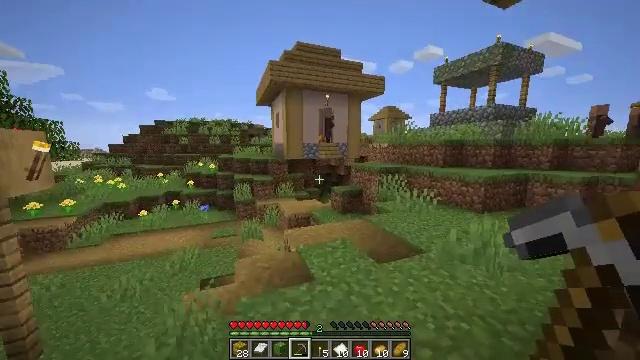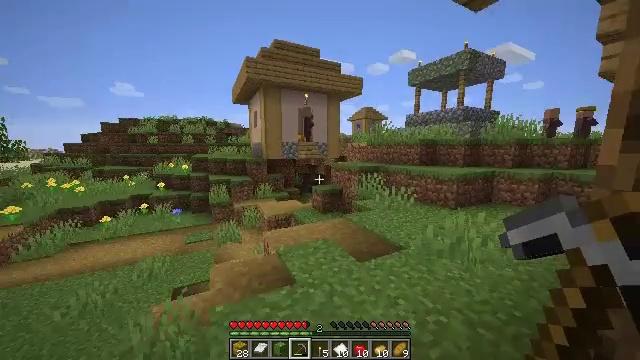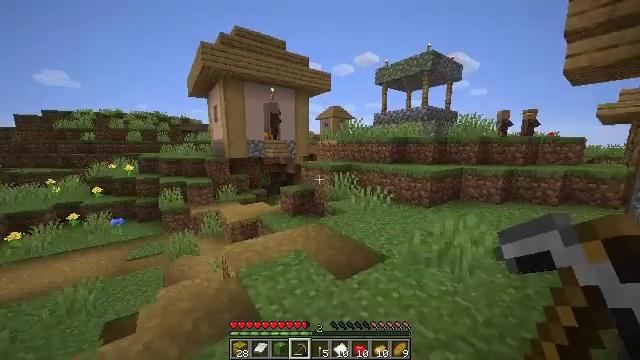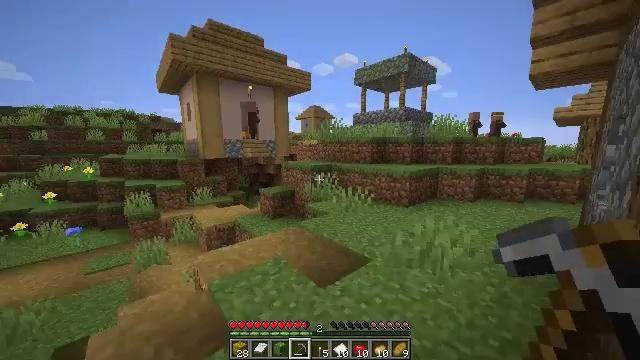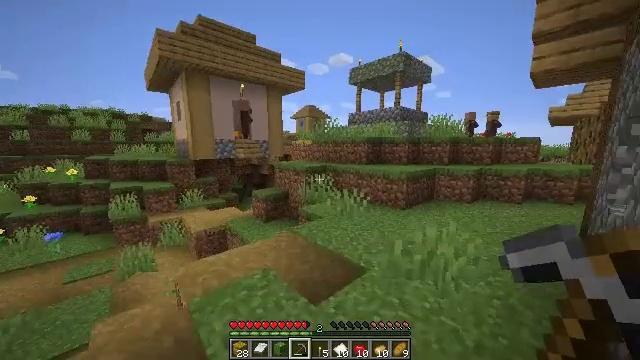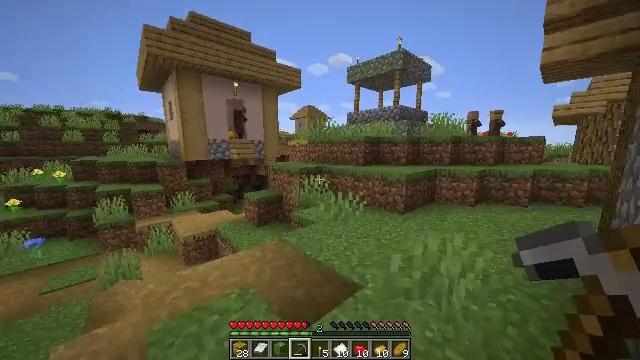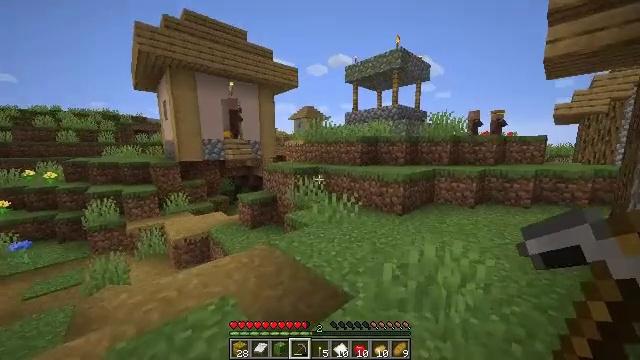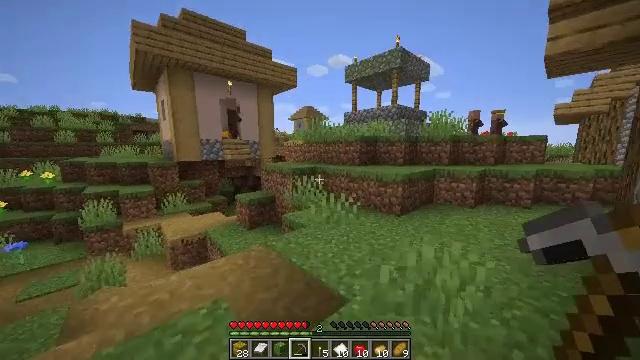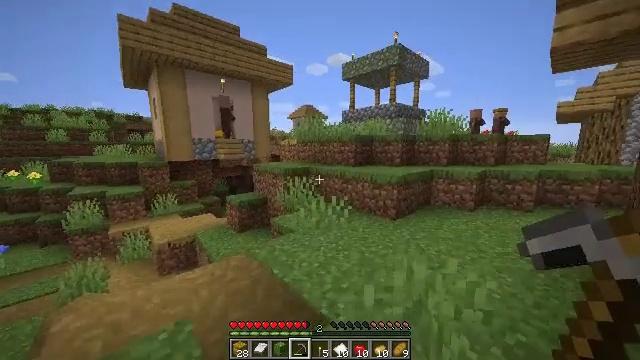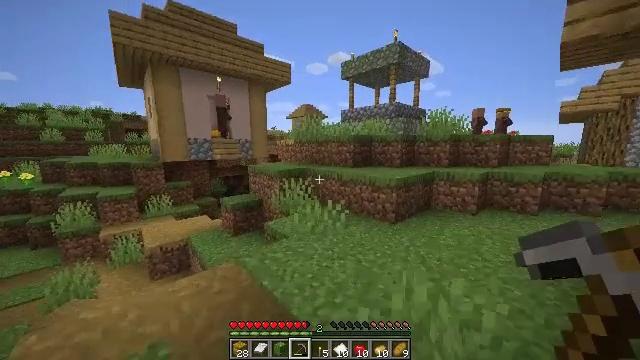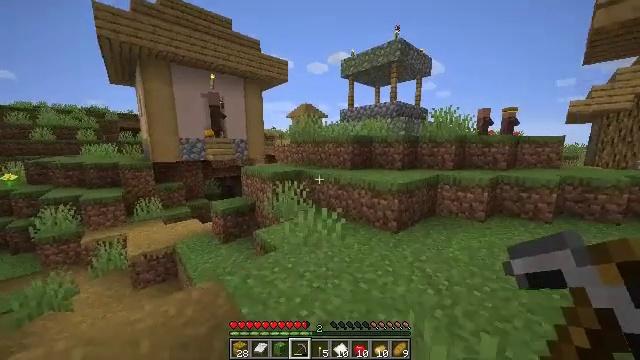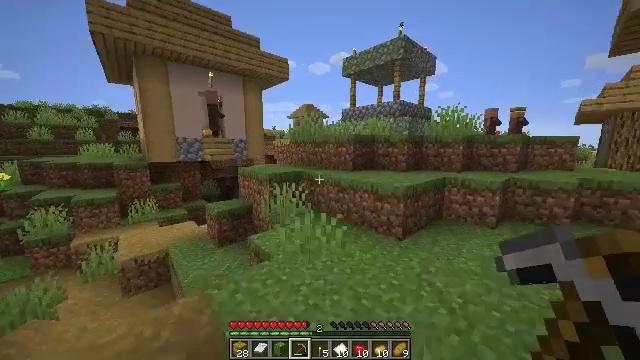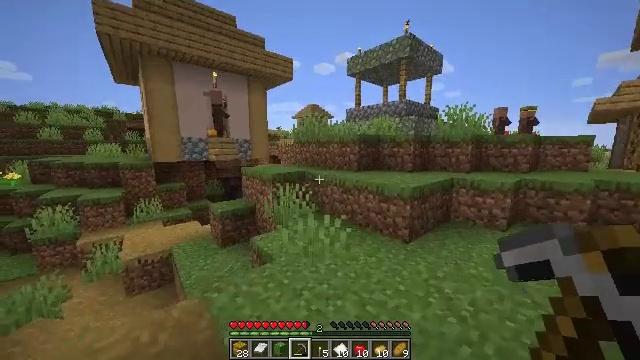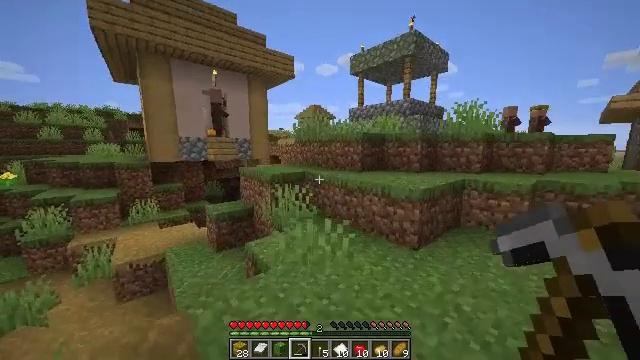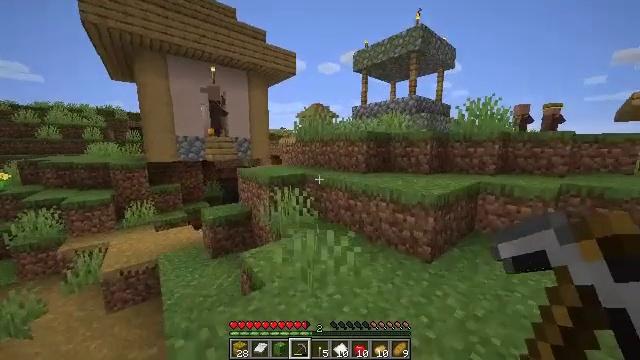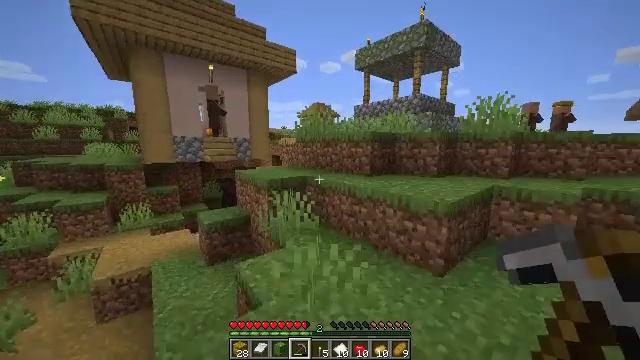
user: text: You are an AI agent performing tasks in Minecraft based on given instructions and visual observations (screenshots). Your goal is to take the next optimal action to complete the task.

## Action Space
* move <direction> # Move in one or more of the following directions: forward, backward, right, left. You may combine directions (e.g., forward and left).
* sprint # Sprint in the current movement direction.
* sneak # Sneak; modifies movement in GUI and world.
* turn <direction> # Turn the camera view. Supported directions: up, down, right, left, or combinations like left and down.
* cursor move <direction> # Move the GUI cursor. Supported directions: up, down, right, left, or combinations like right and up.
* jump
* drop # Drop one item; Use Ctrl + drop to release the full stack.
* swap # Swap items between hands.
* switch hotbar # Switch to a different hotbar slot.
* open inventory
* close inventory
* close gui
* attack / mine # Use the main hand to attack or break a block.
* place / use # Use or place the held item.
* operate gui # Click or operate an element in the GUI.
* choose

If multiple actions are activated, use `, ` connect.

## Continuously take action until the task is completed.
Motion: motion action
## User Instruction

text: Left click on the blast furnace to break it.
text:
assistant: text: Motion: move forward, turn right
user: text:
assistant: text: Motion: move forward, turn right
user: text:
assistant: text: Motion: move forward and move right, turn right
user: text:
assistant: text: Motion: move forward and move right, turn right
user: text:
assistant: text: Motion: move forward and move right
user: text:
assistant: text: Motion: move forward and move right
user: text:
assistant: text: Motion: move forward and move right
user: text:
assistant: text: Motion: move forward
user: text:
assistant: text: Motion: move forward
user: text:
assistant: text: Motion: move forward
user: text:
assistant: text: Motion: move forward
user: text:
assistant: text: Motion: move forward, turn left
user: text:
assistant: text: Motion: move forward
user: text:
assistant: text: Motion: move forward
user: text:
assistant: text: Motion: move forward
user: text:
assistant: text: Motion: move forward
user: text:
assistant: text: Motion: move forward
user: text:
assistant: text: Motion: move forward
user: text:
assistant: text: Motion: move forward
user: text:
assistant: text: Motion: move forward
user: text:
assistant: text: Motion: move forward
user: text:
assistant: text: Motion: move forward
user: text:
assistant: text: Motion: move forward, jump
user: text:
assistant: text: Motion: move forward, jump
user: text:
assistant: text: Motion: move forward and move right, jump
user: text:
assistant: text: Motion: move forward and move right, jump
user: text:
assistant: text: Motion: move forward and move right, jump
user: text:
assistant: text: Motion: move forward and move right, jump
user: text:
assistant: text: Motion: move forward and move right
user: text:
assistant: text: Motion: move forward and move right